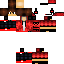
A male human skin with medium skin, wearing brown long hair dressed in a red hoodie and red pants, featuring a closed mouth.